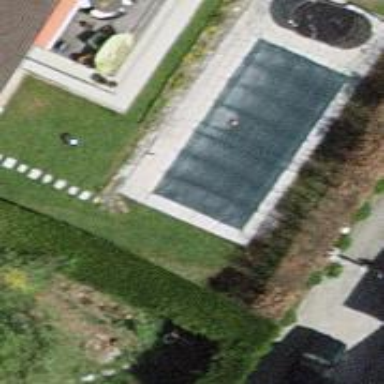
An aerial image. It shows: Swimming pool located in leisure land.